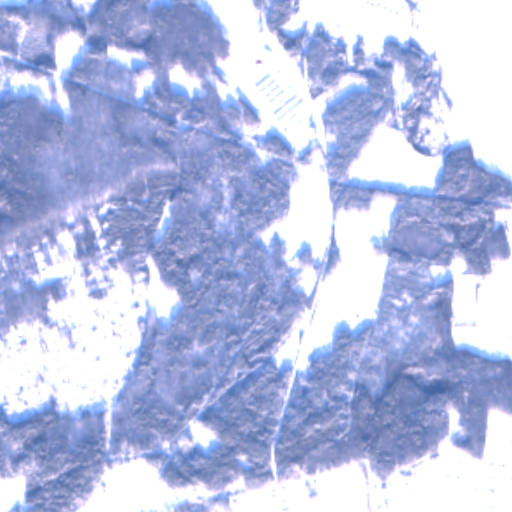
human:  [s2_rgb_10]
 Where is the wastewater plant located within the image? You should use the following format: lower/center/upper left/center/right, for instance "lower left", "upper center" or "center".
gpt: The wastewater plant is located in the upper center of the image.
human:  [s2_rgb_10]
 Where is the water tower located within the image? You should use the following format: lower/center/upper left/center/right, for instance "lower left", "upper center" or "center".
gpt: The water tower is located in the upper right of the image.
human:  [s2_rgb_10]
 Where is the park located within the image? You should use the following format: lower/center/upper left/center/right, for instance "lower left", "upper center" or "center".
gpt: There is no park in the image.